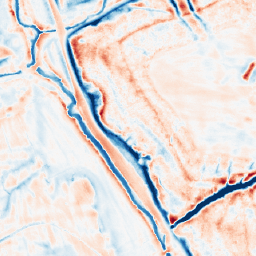
Category: edge_preserving
Decomposition family: bilateral
Decomposition parameters: d: 21
sigma_color: 150
sigma_space: 100
Upsampling method: area
Upsampling parameters: scale: 2
Upsampling scale: 2